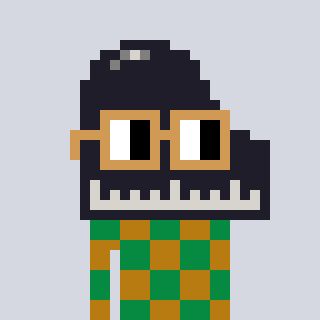
a pixel art character with square brown glasses, a piano-shaped head and a gold-colored body on a cool background